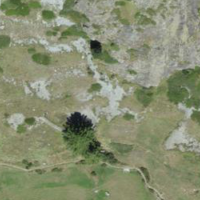
EUNIS habitat code: 26
Species observed at this site:
Marmota marmota
Berberis vulgaris